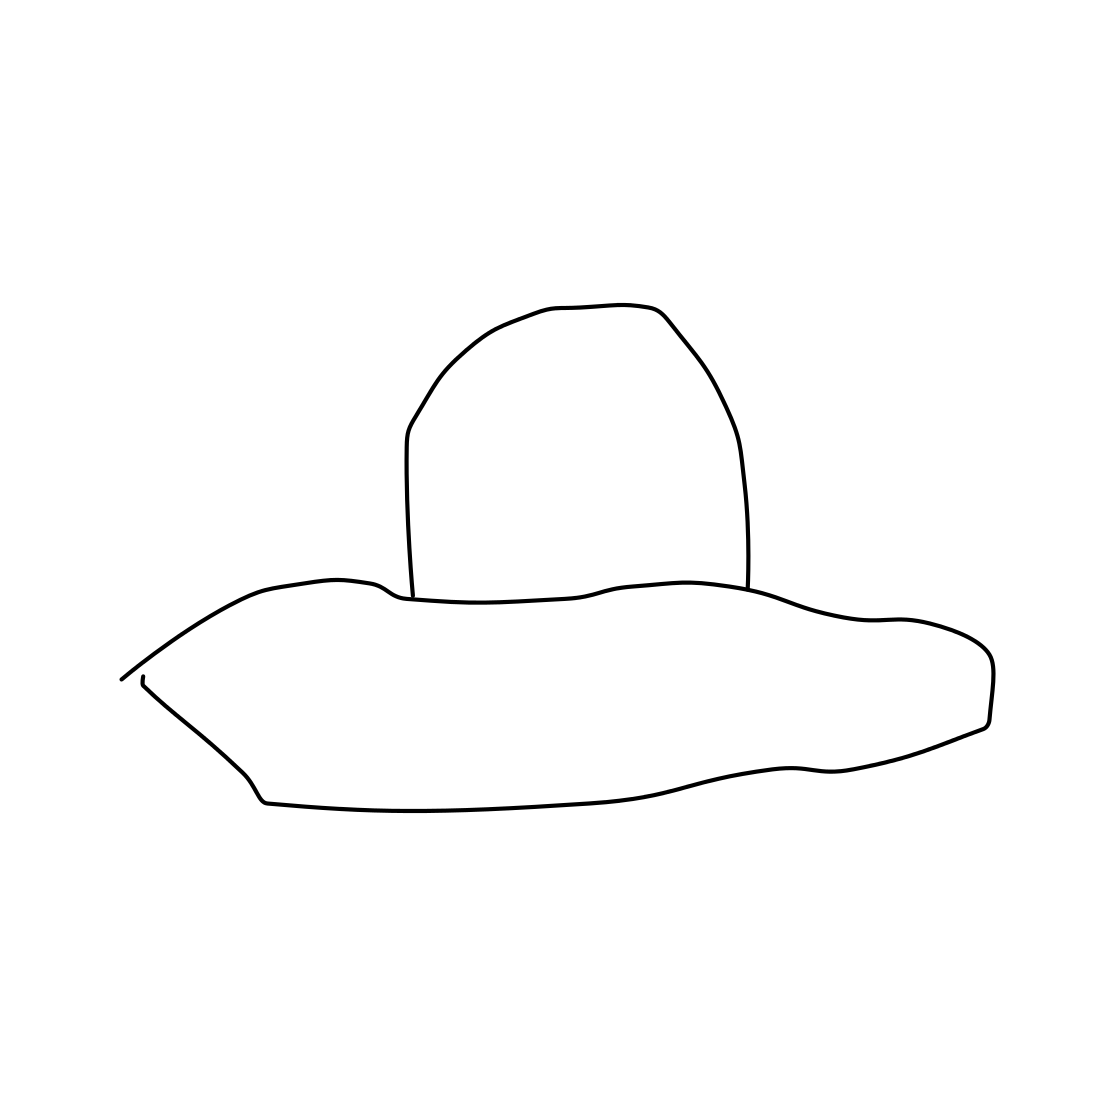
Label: hat